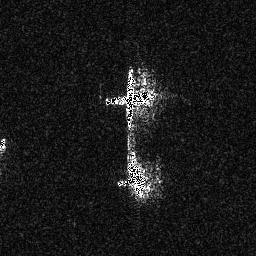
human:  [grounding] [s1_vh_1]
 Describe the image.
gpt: In the satellite image, there is  <ref>1 medium ship </ref> <box>[[48, 25, 52, 49, 0]]</box> located at center,  <ref>1 small ship </ref> <box>[[44, 67, 57, 72, 0]]</box> located at center.